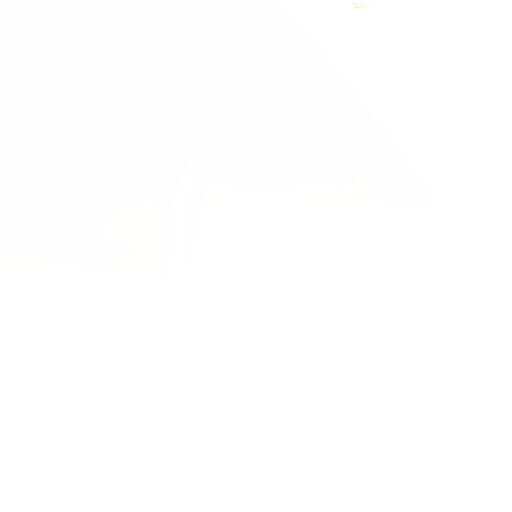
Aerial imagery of mountain in Alaska named Kahiltna Dome containing only unknown